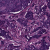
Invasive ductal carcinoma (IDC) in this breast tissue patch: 1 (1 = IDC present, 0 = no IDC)